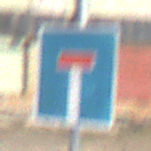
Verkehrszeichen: Sackgasse
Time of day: Midday
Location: Outdoor (Suburban)
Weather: PartlyCloudy
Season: NotSpecified
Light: Natural